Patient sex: M
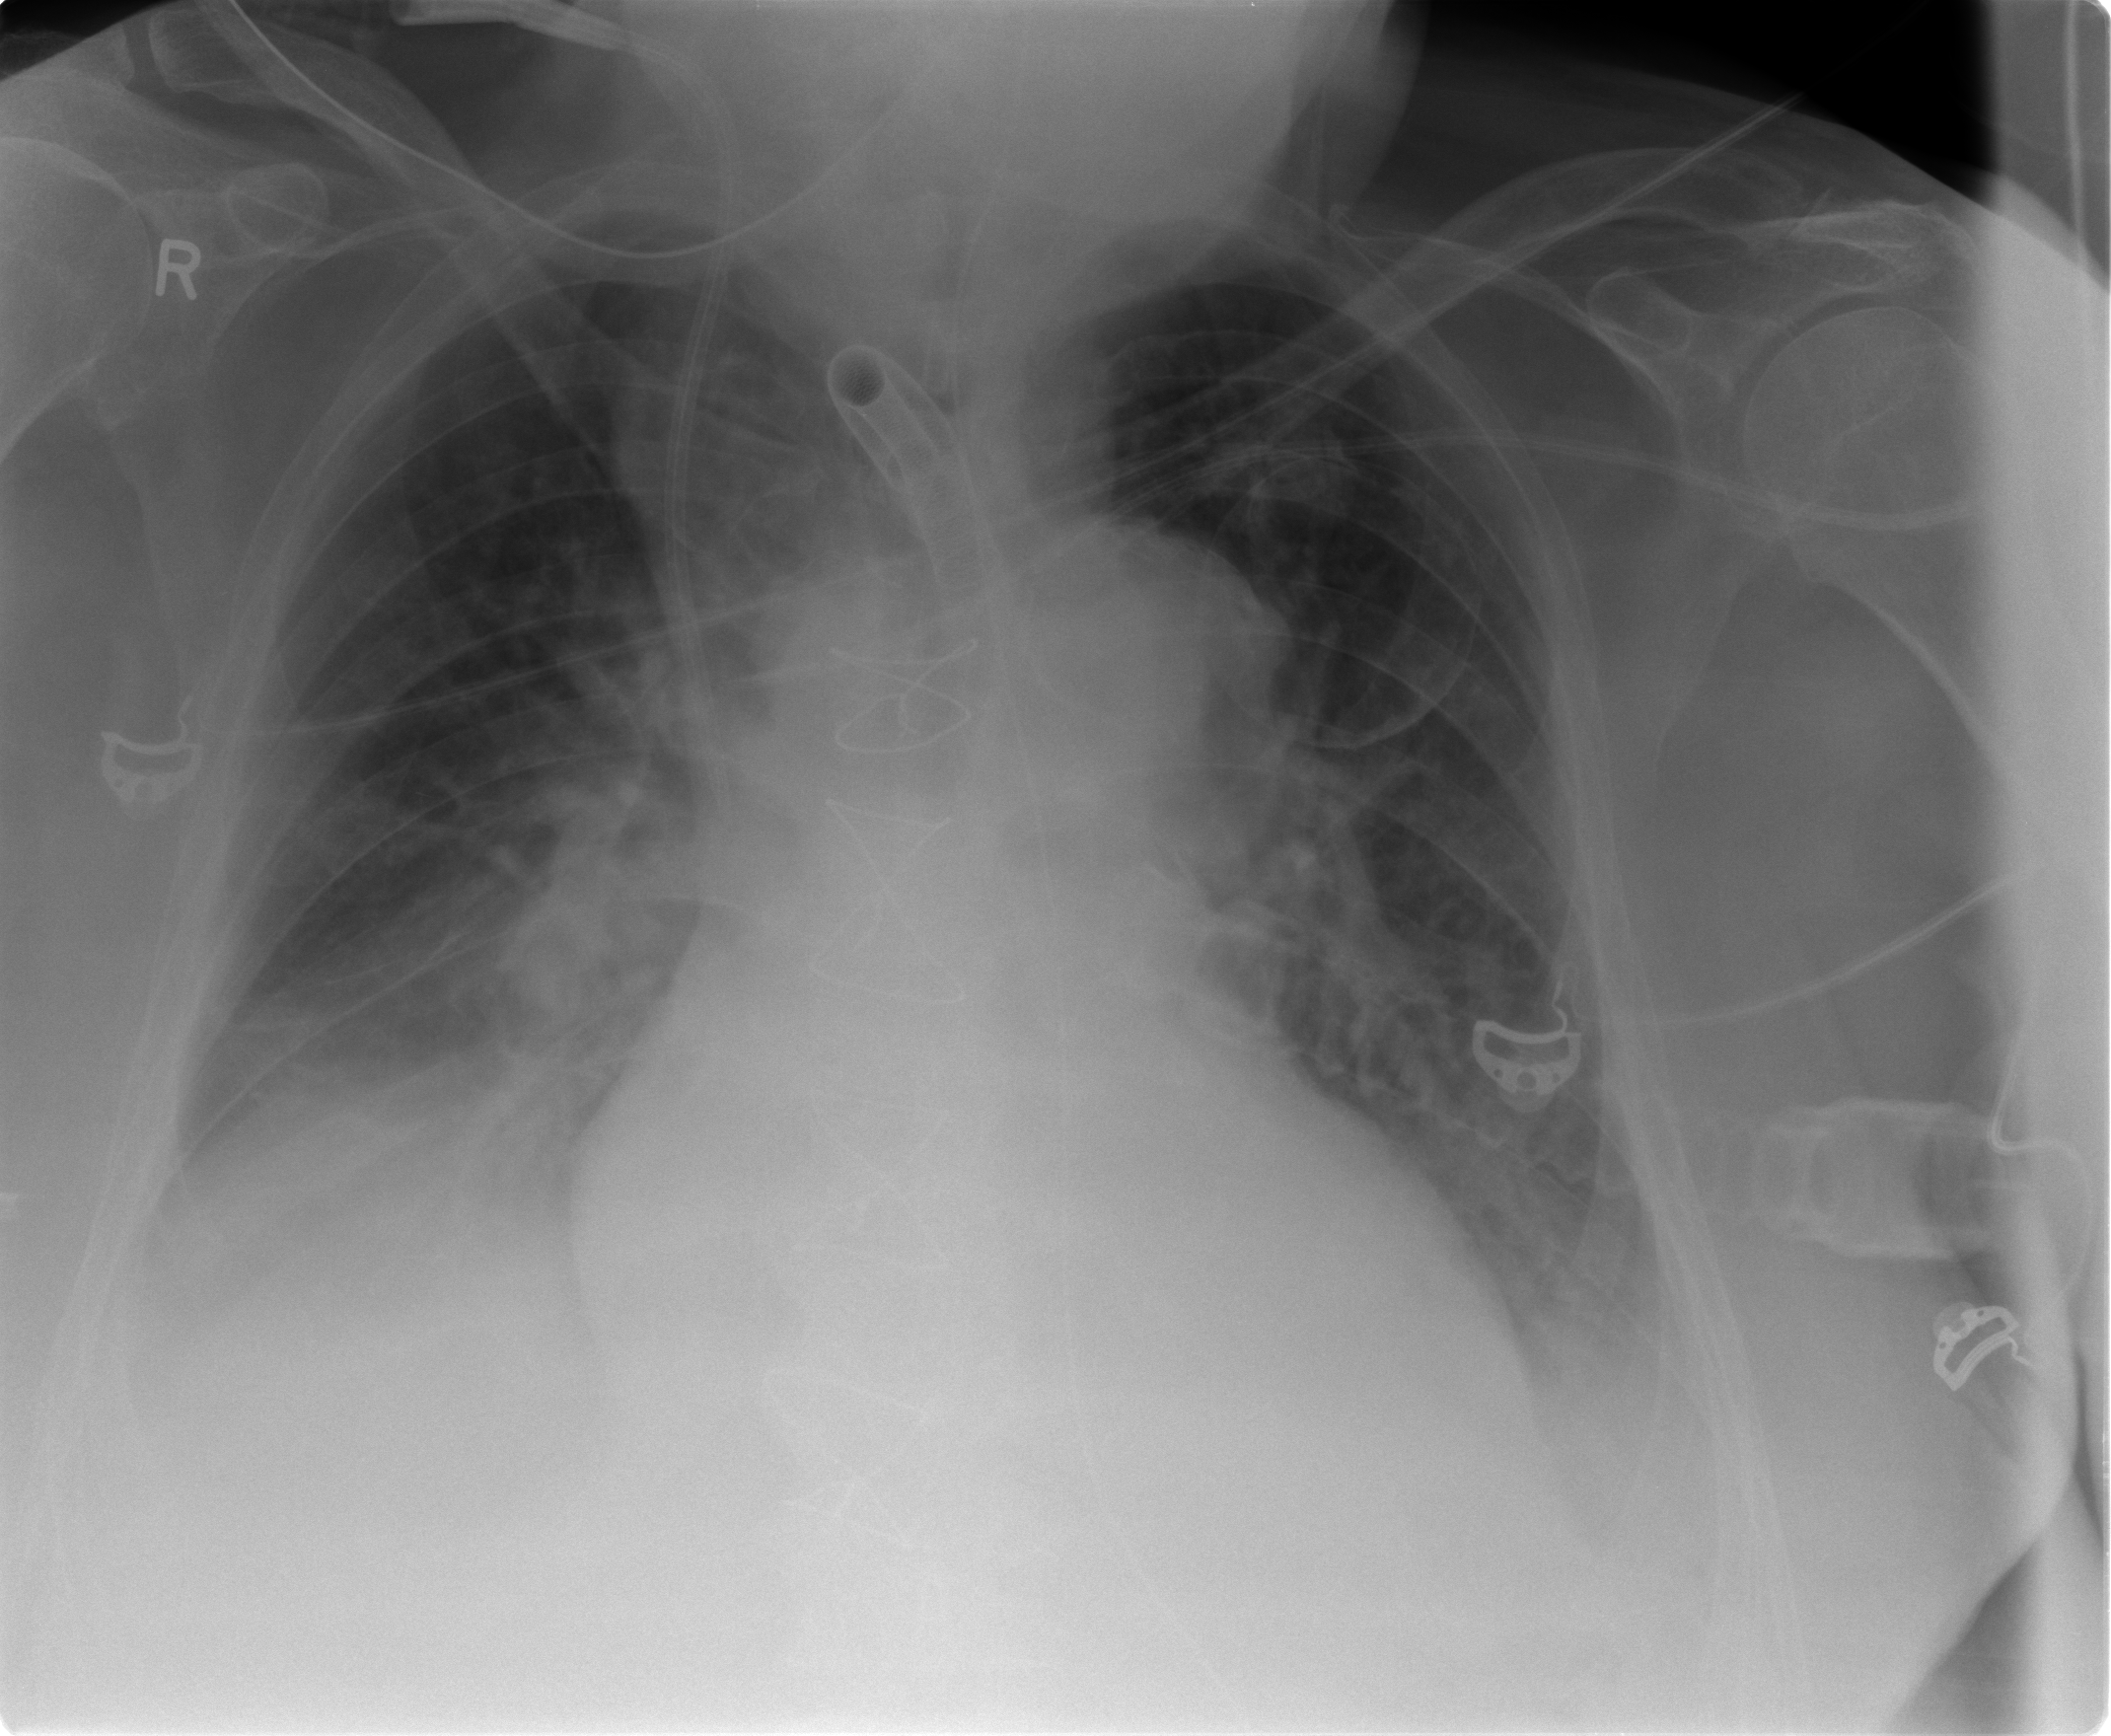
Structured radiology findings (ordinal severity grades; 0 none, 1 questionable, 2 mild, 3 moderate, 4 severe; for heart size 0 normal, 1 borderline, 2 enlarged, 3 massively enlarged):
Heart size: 2
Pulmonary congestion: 2
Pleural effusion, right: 3
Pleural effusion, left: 2
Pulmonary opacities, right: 0
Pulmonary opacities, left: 0
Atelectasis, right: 3
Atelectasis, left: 2